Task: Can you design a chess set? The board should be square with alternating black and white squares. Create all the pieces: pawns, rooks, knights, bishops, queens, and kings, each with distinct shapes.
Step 5067:
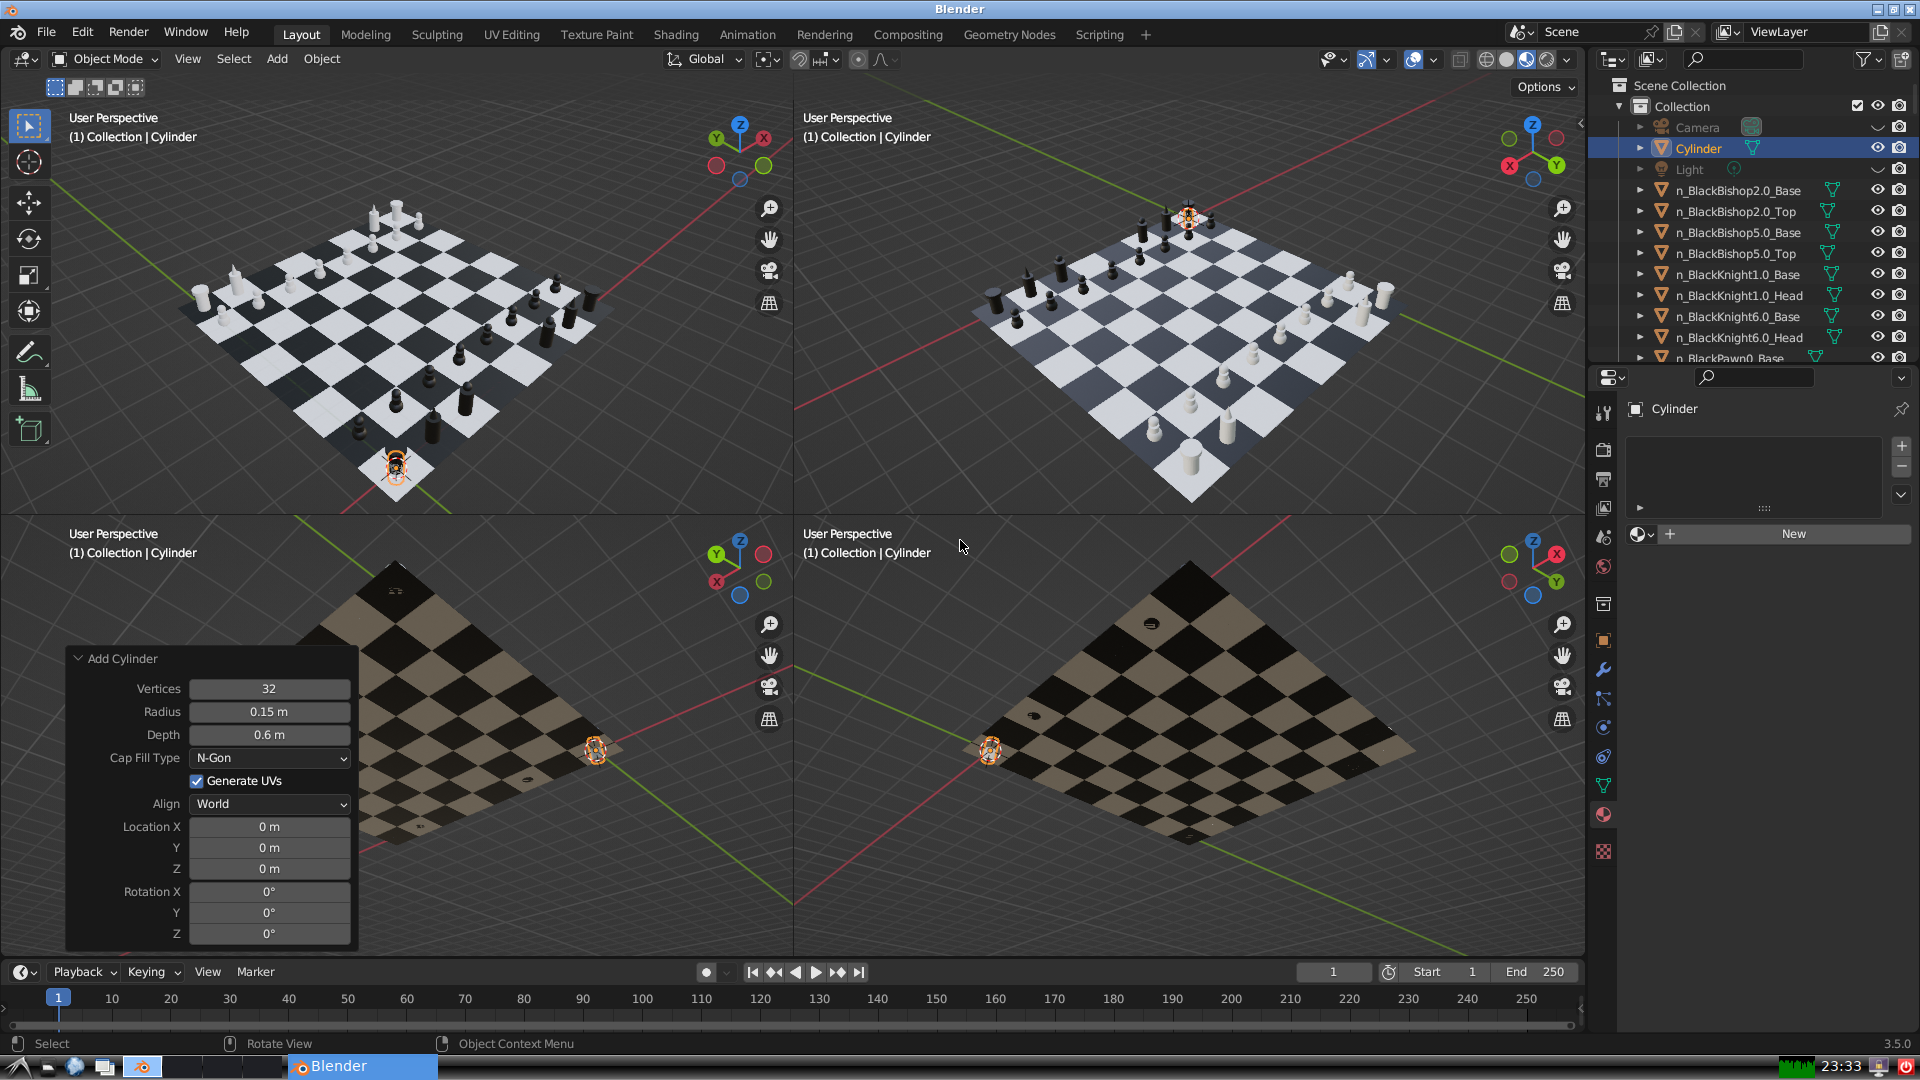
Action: {"key_press": ['Ctrl, Home']}